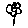
Label: flower